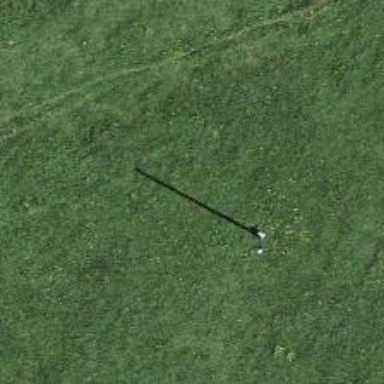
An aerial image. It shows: Power pole.